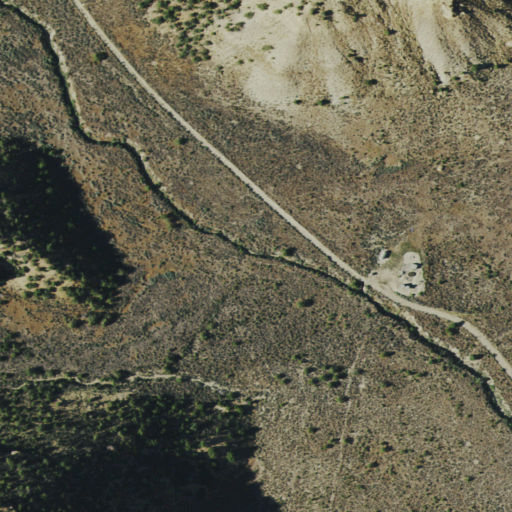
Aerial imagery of valley in Colorado named Buttermilk Canyon containing shrub, open development, and evergreen forest